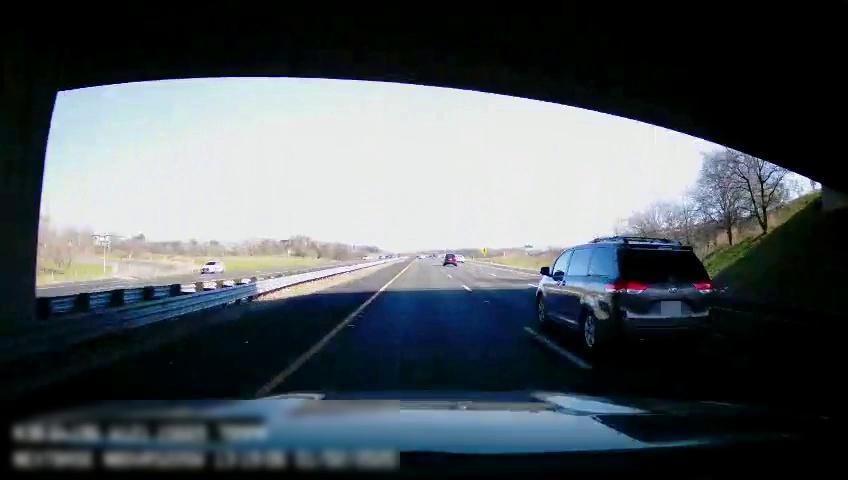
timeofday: Day
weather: Sunny
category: Drivable Space
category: Drivable Space
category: Vehicles | SUV
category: Vehicles | SUV
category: Vehicles | Car
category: Vehicles | Car
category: Lanes | Current Lane
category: Lanes | Current Lane
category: Lanes | Alternate Lane
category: Lanes | Alternate Lane
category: Traffic | Signs